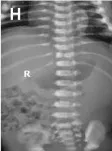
Patient x-rays. (H) Patient 4: vertebral endplate appeared thickened, with "sandwich vertebrae.
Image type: radiology (x_ray)